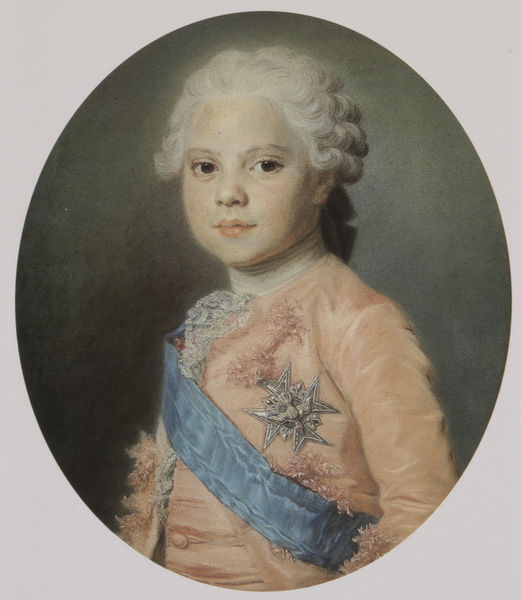
Titel: Louis-Stanislas-Xavier, comte de Provence
Künstler: Maurice Quentin de La Tour
Standort: Paris
Institution: Musée du Louvre
Schlagwörter: blau, gemälde, haut, mann, weiß, mädchen, braun, frankreich, frisur, grau, haar, mund, nase, orange, pastell, blick, rose, rot, malerei, schleife, jacke, jung, augen, band, barock, gesicht, kragen, samt, spitze, bildnis, hals, halskrause, portrait, porträt, öl, haare, halbfigur, stickerei, stoff, adel, kind, klassizismus, spitzen, brosche, england, frontal, gainsborough, knopf, lippen, locken, puder, renaissance, rokoko, rosa, seide, oval, tondo, perücke, schärpe, infant, halsband, könig, zopf, ernst, halstuch, junge, rüsche, rüschen, teint, knabe, medaillon, stern, uniform, orden, scherpe, herrscher, fürst, politiker, prinz, bleich, höfisch, haarschleife, david, miniatur, verzierungen, banderole, klassizistisch, perrücke, preussisch, gepudert, passepartout, geischt, pastelle, thronfolger, unge, lachsfarben, knoüf, luis, jglah, 1900, barock poträt, bleich+